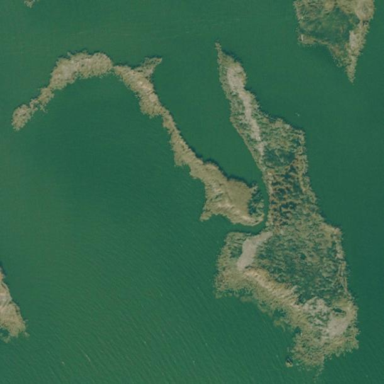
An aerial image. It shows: Islet.